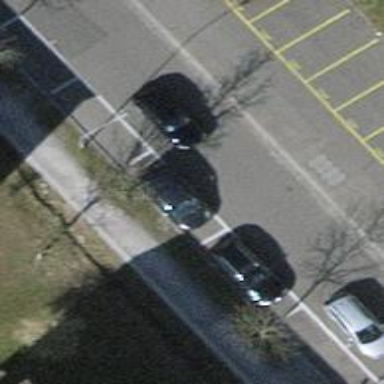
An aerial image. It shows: Parking lane for vehicles.